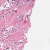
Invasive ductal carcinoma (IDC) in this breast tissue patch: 0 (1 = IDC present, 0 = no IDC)